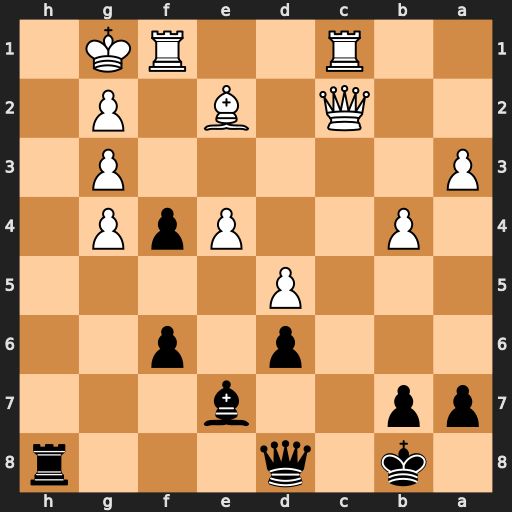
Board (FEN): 1k1q3r/pp2b3/3p1p2/3P4/1P2PpP1/P5P1/2Q1B1P1/2R2RK1
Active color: b
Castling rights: -
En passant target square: -
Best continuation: Qb6+ Rf2 fxg3 Qc7+ Qxc7 Rxc7 gxf2+ Kxf2 Kxc7